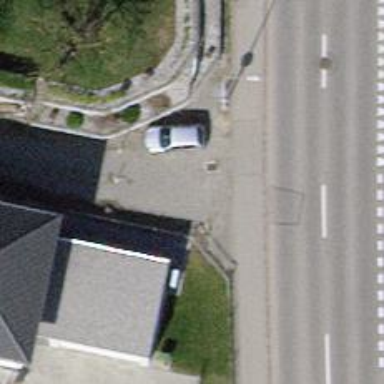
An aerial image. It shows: Bollard.